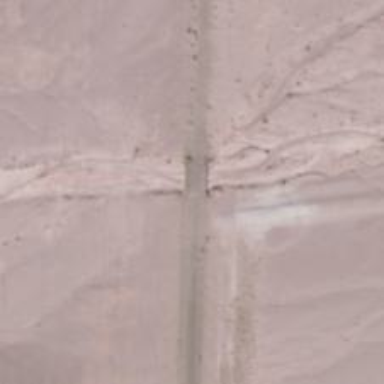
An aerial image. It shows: Residential road crossing bridge with top-grade tracktype surface.